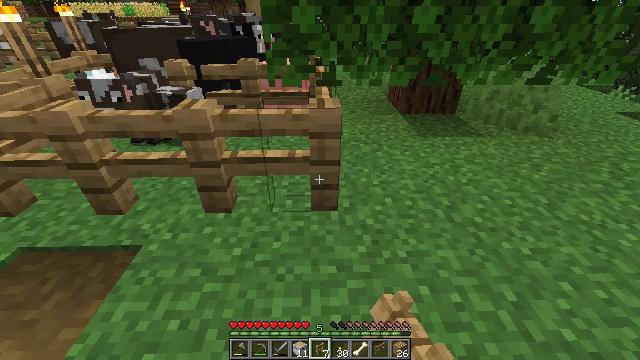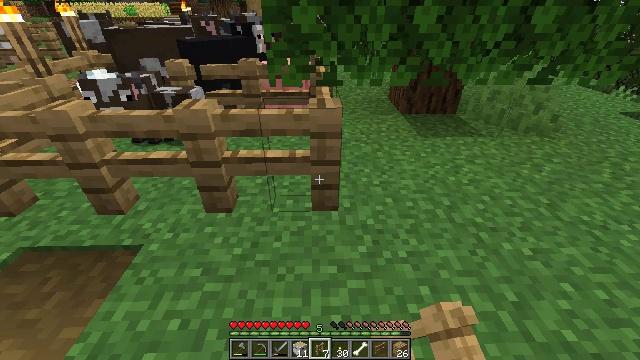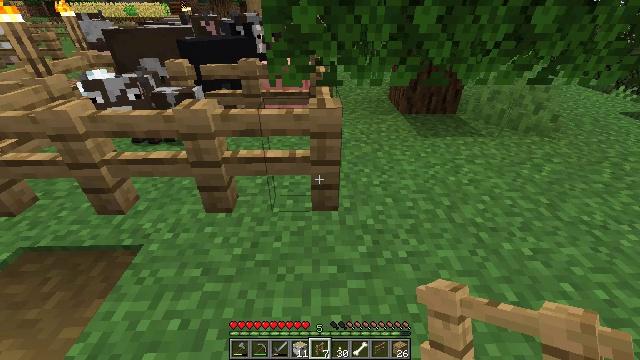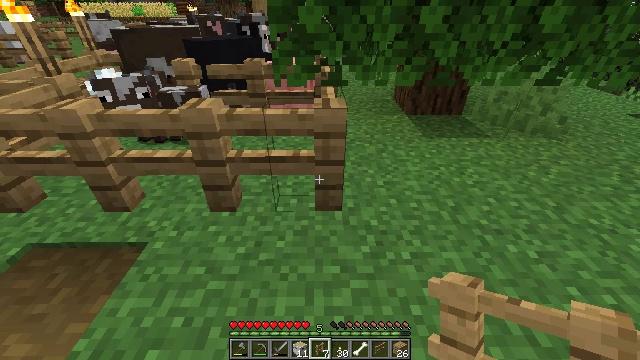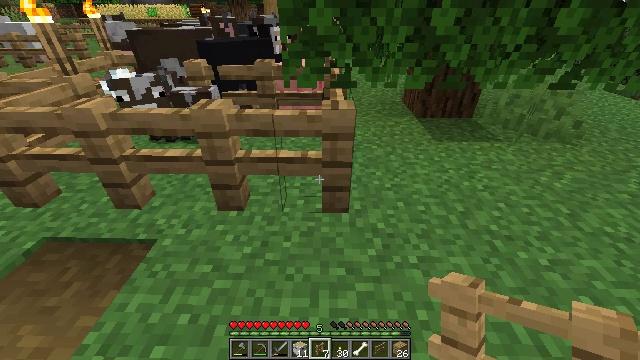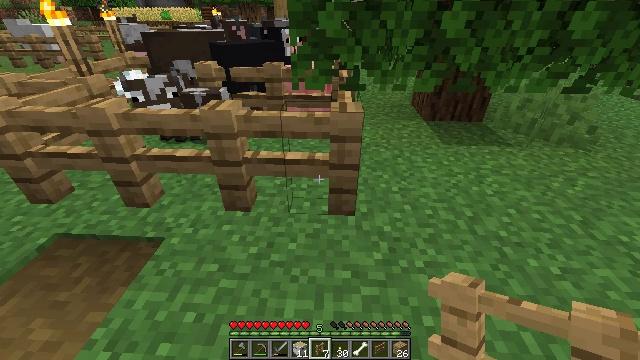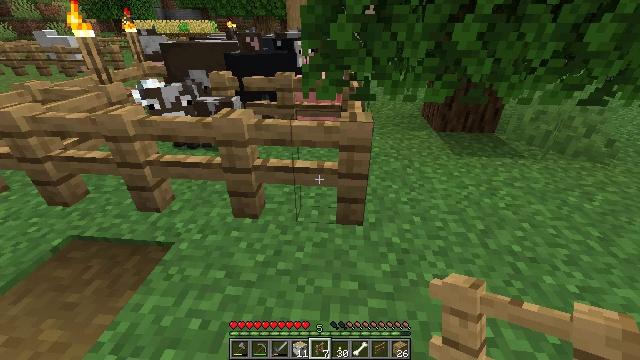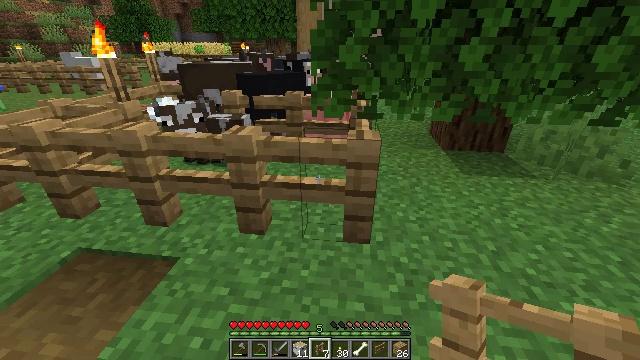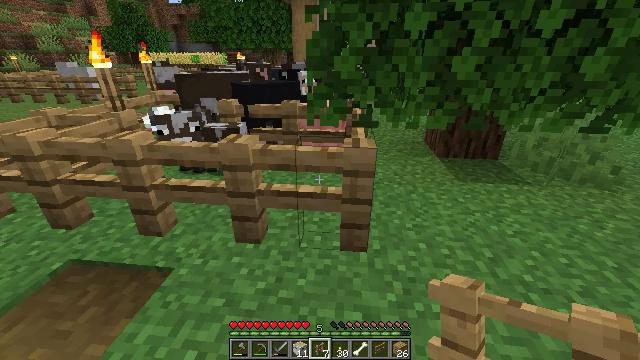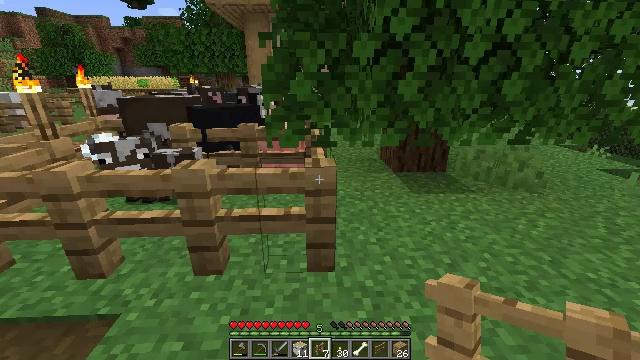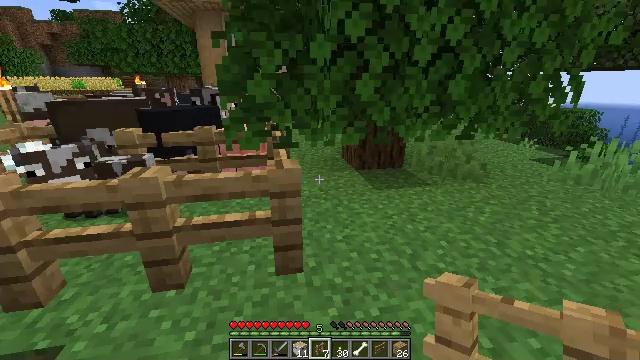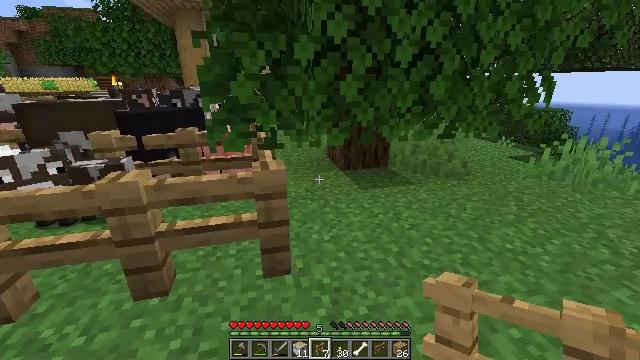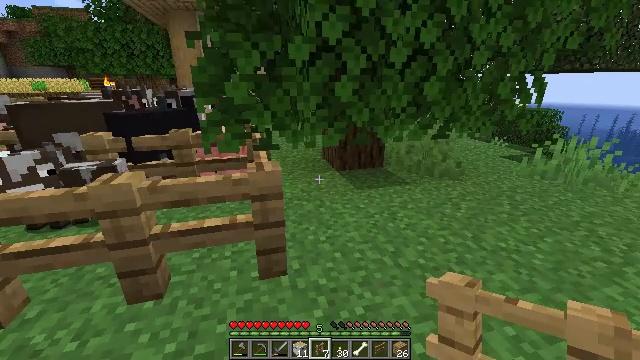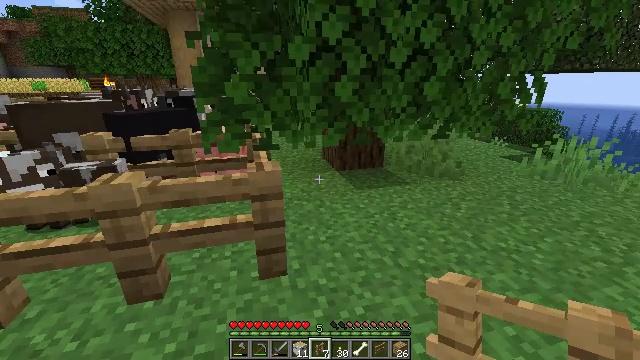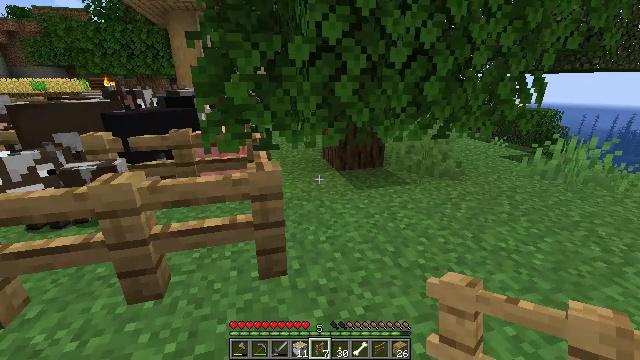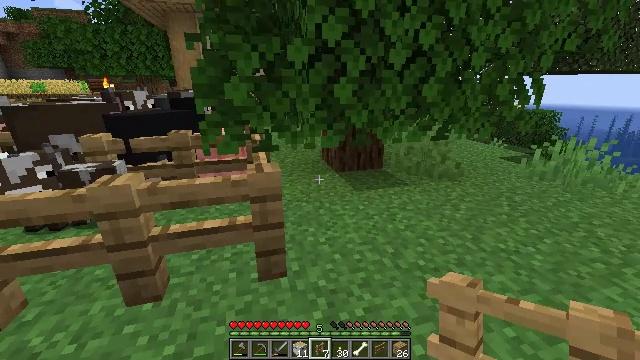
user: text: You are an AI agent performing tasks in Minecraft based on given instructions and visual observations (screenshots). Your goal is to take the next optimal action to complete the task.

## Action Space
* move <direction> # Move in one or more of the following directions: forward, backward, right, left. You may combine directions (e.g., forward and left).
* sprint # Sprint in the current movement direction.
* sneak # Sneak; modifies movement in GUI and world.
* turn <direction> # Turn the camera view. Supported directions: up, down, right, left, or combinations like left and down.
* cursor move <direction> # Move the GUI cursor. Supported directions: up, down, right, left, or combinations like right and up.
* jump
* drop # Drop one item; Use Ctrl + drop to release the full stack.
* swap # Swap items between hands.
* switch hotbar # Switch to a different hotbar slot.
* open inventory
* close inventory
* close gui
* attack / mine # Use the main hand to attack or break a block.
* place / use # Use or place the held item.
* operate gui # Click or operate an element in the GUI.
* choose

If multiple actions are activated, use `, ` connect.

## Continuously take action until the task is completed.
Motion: motion action
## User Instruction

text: Break down the oak fence.
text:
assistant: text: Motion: no_op
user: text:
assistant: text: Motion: no_op
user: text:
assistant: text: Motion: turn left
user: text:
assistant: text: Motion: turn left
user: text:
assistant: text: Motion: turn left
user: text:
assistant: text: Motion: turn left and up
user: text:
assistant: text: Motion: turn left and up
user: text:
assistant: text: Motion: turn up
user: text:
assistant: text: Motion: turn right and up
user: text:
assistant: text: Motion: turn right
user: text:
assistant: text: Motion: turn right
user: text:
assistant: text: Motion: turn right
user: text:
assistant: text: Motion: no_op
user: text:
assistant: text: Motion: no_op
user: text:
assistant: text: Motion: no_op
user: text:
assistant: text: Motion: no_op
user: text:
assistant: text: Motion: no_op
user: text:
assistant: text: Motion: no_op
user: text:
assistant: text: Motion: no_op
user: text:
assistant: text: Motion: no_op
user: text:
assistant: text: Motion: no_op
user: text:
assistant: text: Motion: no_op
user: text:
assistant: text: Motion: no_op
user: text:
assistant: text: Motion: no_op
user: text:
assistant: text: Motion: no_op
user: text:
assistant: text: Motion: no_op
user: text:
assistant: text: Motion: no_op
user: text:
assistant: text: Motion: no_op
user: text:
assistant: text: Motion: no_op
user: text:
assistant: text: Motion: no_op